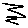
Label: zigzag